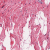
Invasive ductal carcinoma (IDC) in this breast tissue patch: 0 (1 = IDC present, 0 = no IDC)